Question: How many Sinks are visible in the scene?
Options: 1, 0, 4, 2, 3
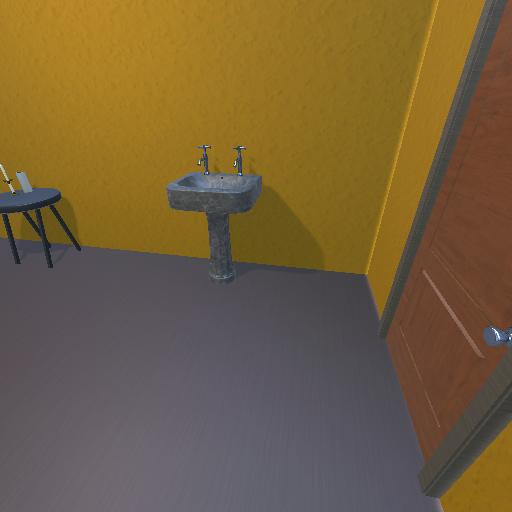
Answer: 1